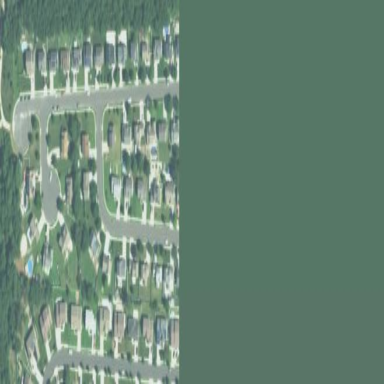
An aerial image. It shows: This residential area consists of single-family homes.